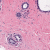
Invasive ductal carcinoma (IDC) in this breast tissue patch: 0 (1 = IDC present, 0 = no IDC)